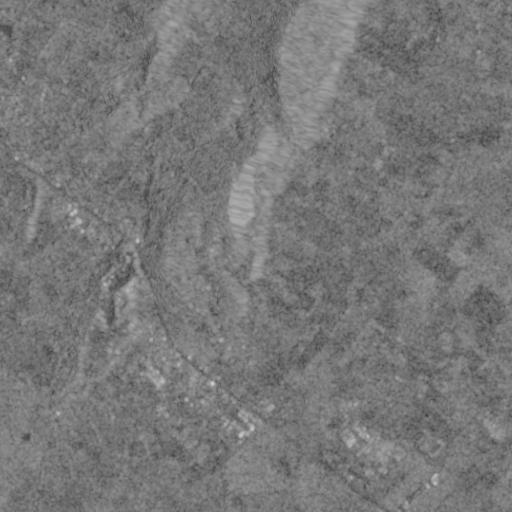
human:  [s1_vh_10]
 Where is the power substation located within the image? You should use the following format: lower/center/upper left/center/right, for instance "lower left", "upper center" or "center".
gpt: The power substation is located in the lower right of the image.
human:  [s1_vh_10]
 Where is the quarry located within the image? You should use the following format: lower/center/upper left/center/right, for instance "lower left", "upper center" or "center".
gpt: The quarry is located in the lower left of the image.
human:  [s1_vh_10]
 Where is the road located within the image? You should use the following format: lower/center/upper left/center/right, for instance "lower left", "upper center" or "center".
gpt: There is no road in the image.

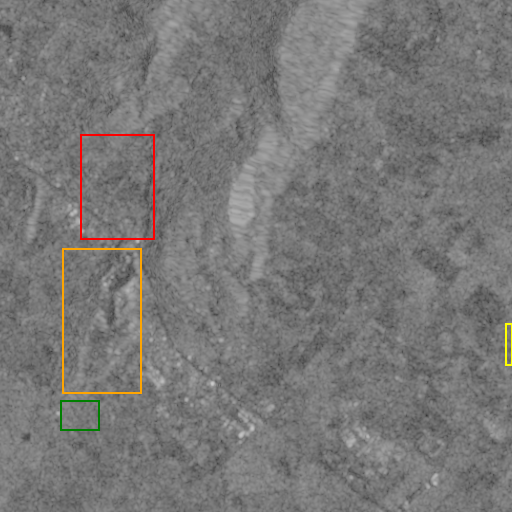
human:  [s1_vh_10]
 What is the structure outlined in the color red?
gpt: The structure outlined in red is a crop field.
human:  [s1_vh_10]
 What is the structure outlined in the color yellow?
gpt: The structure outlined in yellow is a power substation.
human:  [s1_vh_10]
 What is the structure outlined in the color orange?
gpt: The structure outlined in orange is a quarry.
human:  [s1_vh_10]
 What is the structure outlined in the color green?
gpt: The structure outlined in green is a building.
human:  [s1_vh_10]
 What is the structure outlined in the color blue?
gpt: There is no blue outline.